Question: I'm programming a software renderer in Java, and am trying to use Z-buffering for the depth calculation of each pixel. However, it appears to work inconsistently. For example, with the Utah teapot example model, the handle will draw perhaps half depending on how I rotate it.
My z-buffer algorithm:
'''
for(int i = 0; i < m_triangles.size(); i++)
{
if(triangleIsBackfacing(m_triangles.get(i))) continue; //Backface culling
for(int y = minY(m_triangles.get(i)); y < maxY(m_triangles.get(i)); y++)
{
if((y + getHeight()/2 < 0) || (y + getHeight()/2 >= getHeight())) continue; //getHeight/2 and getWidth/2 is for moving the model to the centre of the screen
for(int x = minX(m_triangles.get(i)); x < maxX(m_triangles.get(i)); x++)
{
if((x + getWidth()/2 < 0) || (x + getWidth()/2 >= getWidth())) continue;
rayOrigin = new Point2D(x, y);
if(pointWithinTriangle(m_triangles.get(i), rayOrigin))
{
zDepth = zValueOfPoint(m_triangles.get(i), rayOrigin);
if(zDepth > zbuffer[x + getWidth()/2][y + getHeight()/2])
{
zbuffer[x + getWidth()/2][y + getHeight()/2] = zDepth;
colour[x + getWidth()/2][y + getHeight()/2] = m_triangles.get(i).getColour();
g2.setColor(m_triangles.get(i).getColour());
drawDot(g2, rayOrigin);
}
}
}
}
}
'''
Method for calculating the z value of a point, given a triangle and the ray origin:
'''
private double zValueOfPoint(Triangle triangle, Point2D rayOrigin)
{
Vector3D surfaceNormal = getNormal(triangle);
double A = surfaceNormal.x;
double B = surfaceNormal.y;
double C = surfaceNormal.z;
double d = -(A * triangle.getV1().x + B * triangle.getV1().y + C * triangle.getV1().z);
double rayZ = -(A * rayOrigin.x + B * rayOrigin.y + d) / C;
return rayZ;
}
'''
Method for calculating if the ray origin is within a projected triangle:
'''
private boolean pointWithinTriangle(Triangle triangle, Point2D rayOrigin)
{
Vector2D v0 = new Vector2D(triangle.getV3().projectPoint(modelViewer), triangle.getV1().projectPoint(modelViewer));
Vector2D v1 = new Vector2D(triangle.getV2().projectPoint(modelViewer), triangle.getV1().projectPoint(modelViewer));
Vector2D v2 = new Vector2D(rayOrigin, triangle.getV1().projectPoint(modelViewer));
double d00 = v0.dotProduct(v0);
double d01 = v0.dotProduct(v1);
double d02 = v0.dotProduct(v2);
double d11 = v1.dotProduct(v1);
double d12 = v1.dotProduct(v2);
double invDenom = 1.0 / (d00 * d11 - d01 * d01);
double u = (d11 * d02 - d01 * d12) * invDenom;
double v = (d00 * d12 - d01 * d02) * invDenom;
// Check if point is in triangle
if((u >= 0) && (v >= 0) && ((u + v) <= 1))
{
return true;
}
return false;
}
'''
Method for calculating surface normal of a triangle:
'''
private Vector3D getNormal(Triangle triangle)
{
Vector3D v1 = new Vector3D(triangle.getV1(), triangle.getV2());
Vector3D v2 = new Vector3D(triangle.getV3(), triangle.getV2());
return v1.crossProduct(v2);
}
'''
Example of the incorrectly drawn teapot:

What am I doing wrong? I feel like it must be some small thing. Given that the triangles draw at all, I doubt it's the pointWithinTriangle method. Backface culling also appears to work correctly, so I doubt it's that. The most likely culprit to me is the zValueOfPoint method, but I don't know enough to know what's wrong with it.
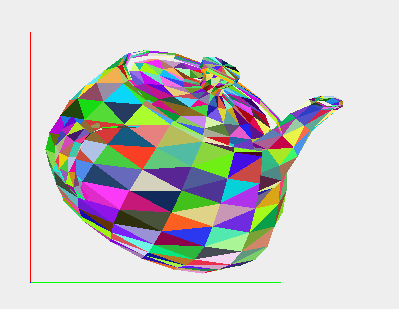
Answer: My zValueOfPoint method was not working correctly. I'm unsure why :( however, I changed to a slightly different method of calculating the value of a point in a plane, found here: <URL>
To make the answer here complete, we have the equation of a plane:
A * x + B * y + C * z + D = 0
Where A, B, and C are the surface normal x/y/z values, and D is -(Ax0 + By0 + Cz0).
x0, y0, and z0 are taken from one of the vertices of the triangle. x, y, and z are the coordinates of the point where the ray intersects the plane. x and y are known values (rayOrigin.x, rayOrigin.y) but z is the depth which we need to calculate. From the above equation we derive:
z = -A / C * x - B / C * y - D
Then, copied from the above link, we do:
"Note that for every step in the x-direction, z increments by -A / C, and likewise it increments by -B / C for every step in the y-direction.
So these are the gradients we're looking for to perform linear interpolation. In the plane equation (A, B, C) is the normal vector of the plane.
It can easily be computed with a cross product.
Now that we have the gradients, let's call them dz/dx (which is -A / C) and dz/dy (which is -B / C), we can easily compute z everywhere on the triangle.
We know the z value in all three vertex positions.
Let's call the one of the first vertex z0, and it's position coordinates (x0, y0). Then a generic z value of a point (x, y) can be computed as:"
'''
z = z0 + dz/dx * (x - x0) + dz/dy * (y - y0)
'''
This found the Z value correctly and fixed my code. The new zValueOfPoint method is:
'''
private double zValueOfPoint(Triangle triangle, Point2D rayOrigin)
{
Vector3D surfaceNormal = getNormal(triangle);
double A = surfaceNormal.x;
double B = surfaceNormal.y;
double C = surfaceNormal.z;
double dzdx = -A / C;
double dzdy = -B / C;
double rayZ = triangle.getV1().z * modelViewer.getModelScale() + dzdx * (rayOrigin.x - triangle.getV1().projectPoint(modelViewer).x) + dzdy * (rayOrigin.y - triangle.getV1().projectPoint(modelViewer).y);
return rayZ;
}
'''
We can optimize this by only calculating most of it once, and then adding dz/dx to get the z value for the next pixel, or dz/dy for the pixel below (with the y-axis going down). This means that we cut down on calculations per polygon significantly.